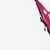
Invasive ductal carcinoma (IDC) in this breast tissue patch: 0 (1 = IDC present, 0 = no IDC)